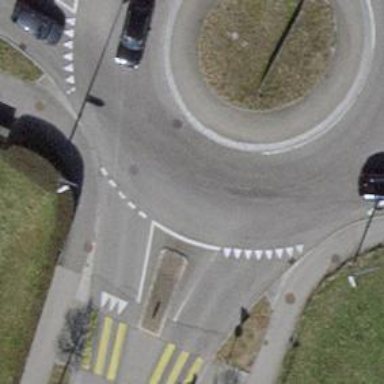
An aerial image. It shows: Primary highway with asphalt surface leading to roundabout. The road has separate sidewalks.